Question: I created an Ico that has multiple sizes in it, among which is the 48 x 48. I noticed that when the icon is not highlighted, it looks distroted and nothing like I designed it, but when I highlight it it looks good and exactly how I designed it. Here is an image to show what I mean:

Does anyone know why this happens?
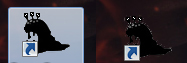
Answer: Does your ICO have an alpha channel? That is, does it use graduated transparency per-pixel?
If you want it to look good against both light and dark backgrounds, it either has to be designed with a hard edge, or use alpha blending at the edges so that it looks nice.
If it looks like you're seeing some light or dark noise at the edges, then you probably need to make a version that supports alpha. This is sometimes referred to as ARGB (alpha/red/green/blue) or RGBA.